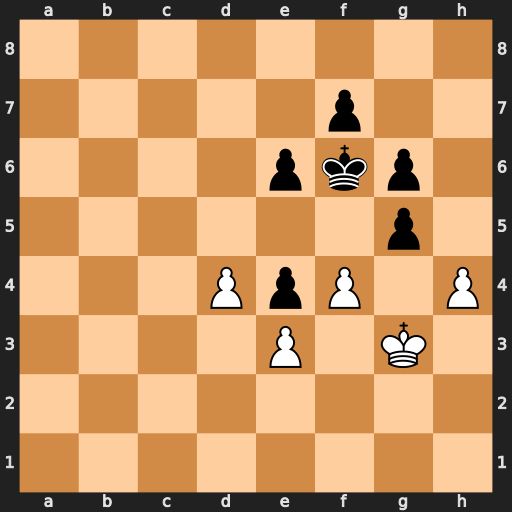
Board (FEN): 8/5p2/4pkp1/6p1/3PpP1P/4P1K1/8/8
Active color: w
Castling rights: -
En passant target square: -
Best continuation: fxg5+ Kf5 Kh3 f6 gxf6 Kxf6 Kg4